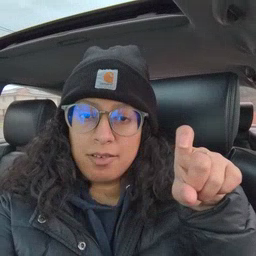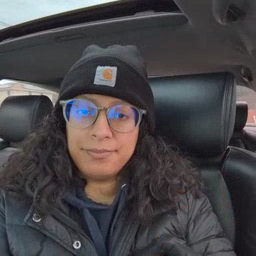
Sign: closet